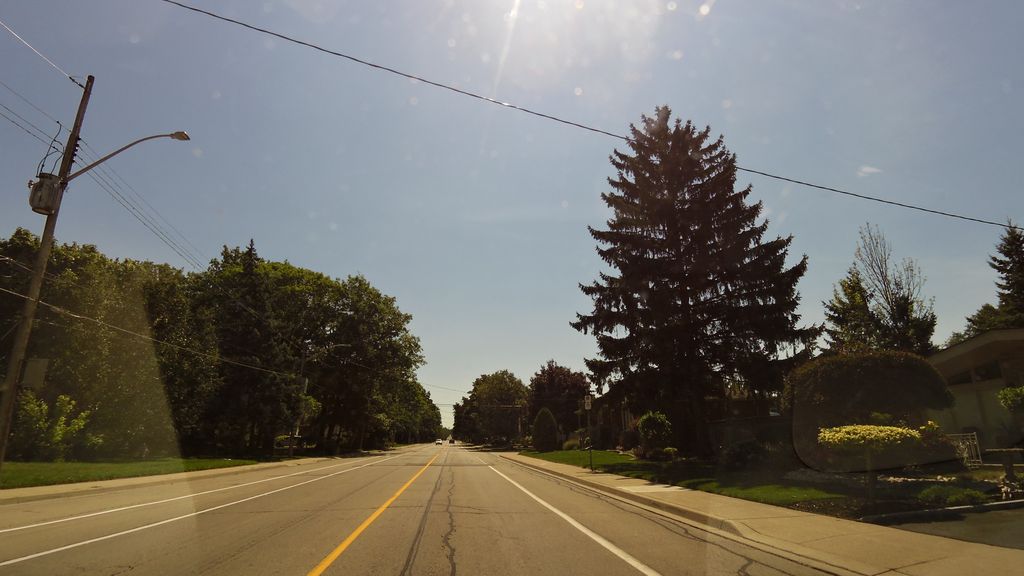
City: hamilton